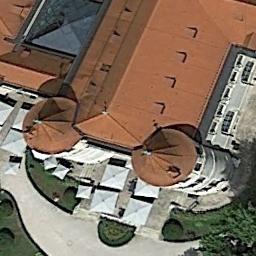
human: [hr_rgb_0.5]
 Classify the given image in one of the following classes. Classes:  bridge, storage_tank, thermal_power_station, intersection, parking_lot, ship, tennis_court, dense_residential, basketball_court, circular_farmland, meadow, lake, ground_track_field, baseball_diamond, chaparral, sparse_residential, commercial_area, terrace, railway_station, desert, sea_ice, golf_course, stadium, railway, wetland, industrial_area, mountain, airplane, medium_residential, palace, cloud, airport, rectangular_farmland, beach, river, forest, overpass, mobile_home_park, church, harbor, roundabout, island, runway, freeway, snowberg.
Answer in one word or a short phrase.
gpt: church